Question: I have a list of words (in array) to be highlighted in string ( $text ) .Here is my code
'''
$text = " A string with a spans and color highlighted";
$words = array('and','span');
foreach($words as $word){
$patterns[] = '/'.$word.'/i';
}
foreach($words as $word){
$replacements[] = "<span style='color:red;font-weight:bold;'>".$word."</span>";
}
echo preg_replace($patterns, $replacements, $text);
'''
I want to replace words span and color from a $text, but the result is something different, it also replacing the html tag span. How can i overcome this issue . or can i have alternative to this.
You can reproduce problem here. <URL>

Thanks in advance.
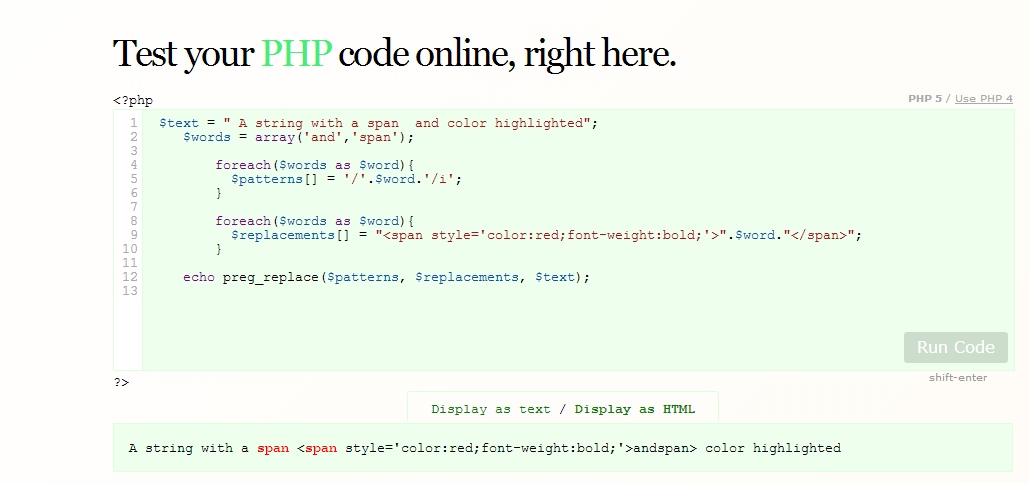
Answer: You don't need to produce a pattern and a replacement string for each word of the list. You only need to build one pattern and one replacement string with a backreference:
'''
$text = " A string with a span and color highlighted";
$words = array('and', 'span');
$pattern = '~(?:' . implode('|', $words) . ')~';
$replacement = '<span style="color:red;font-weight:bold;">$0</span>';
$result = preg_replace($pattern, $replacement, $text);
'''
In the replacement string the backreference '$0' refers to the whole match result.
Since you parse the string only once, you avoid the problem.